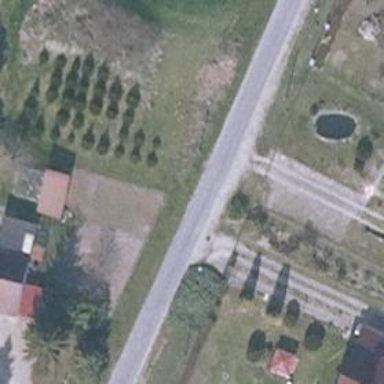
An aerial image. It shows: Driveway leading to service road.